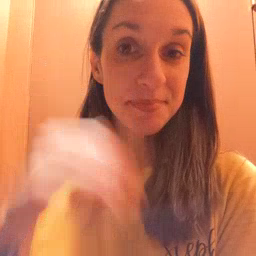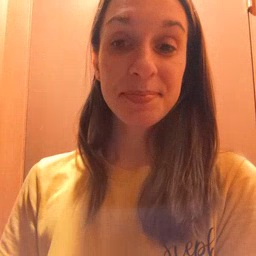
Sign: head